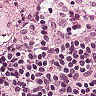
Metastatic tissue present: no